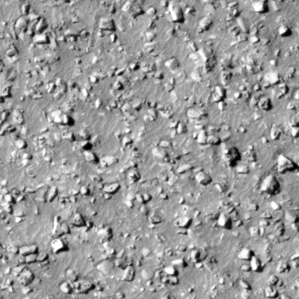
Label: non_frost